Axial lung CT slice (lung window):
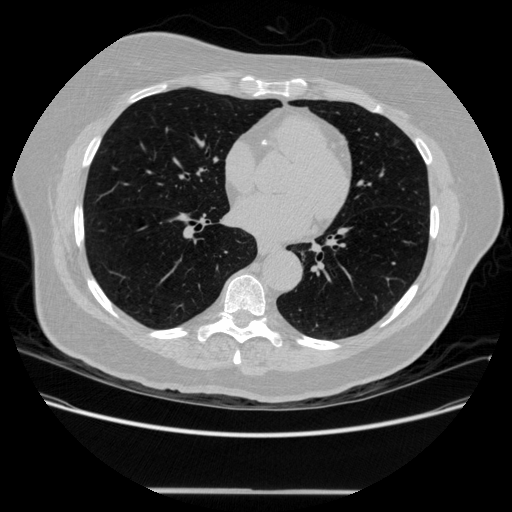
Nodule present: no